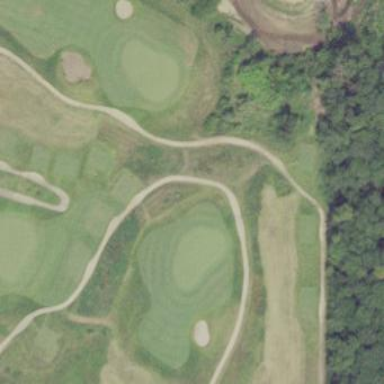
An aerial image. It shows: Golf fairway in the image.